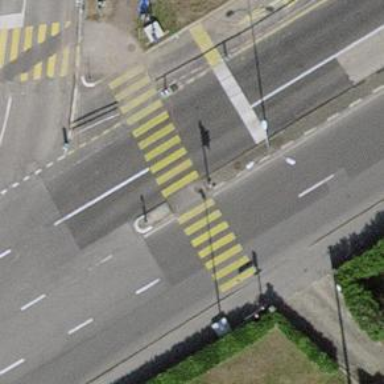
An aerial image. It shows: Crossing with traffic signals.